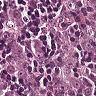
Metastatic tissue present: yes